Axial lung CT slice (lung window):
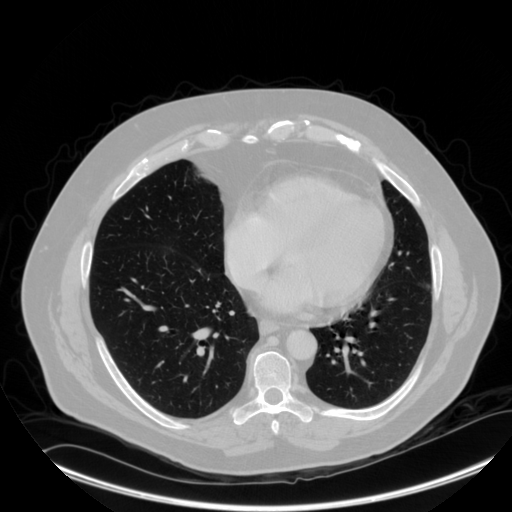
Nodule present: no